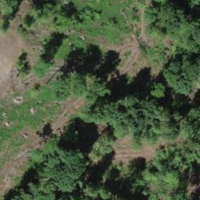
EUNIS habitat code: 43
Species observed at this site:
Argentina anserina